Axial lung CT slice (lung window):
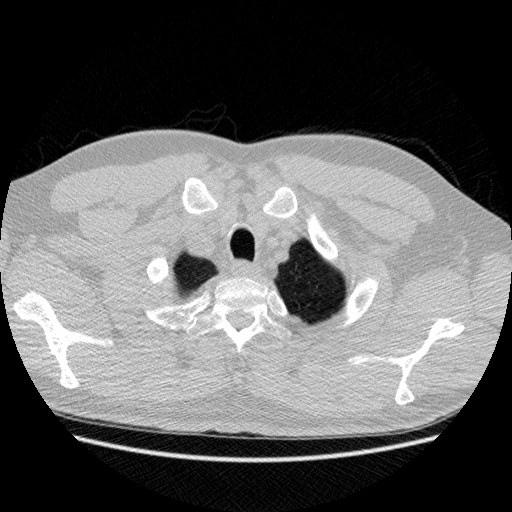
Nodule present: no